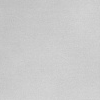
Atmospheric dust classification: dusty